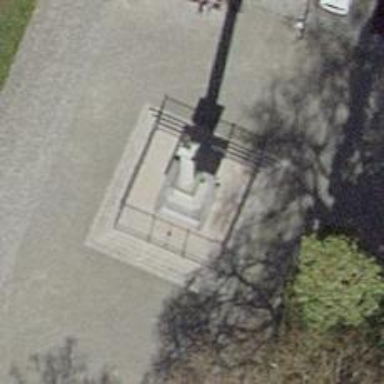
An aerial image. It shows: Historic monument featuring statue.